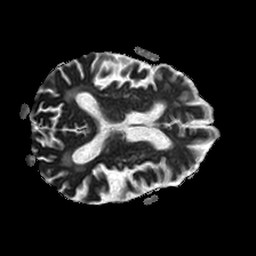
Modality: ADC
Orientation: axial
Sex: male
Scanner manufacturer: philips
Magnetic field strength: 1.5 T
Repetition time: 3.395 s
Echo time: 0.06922 s